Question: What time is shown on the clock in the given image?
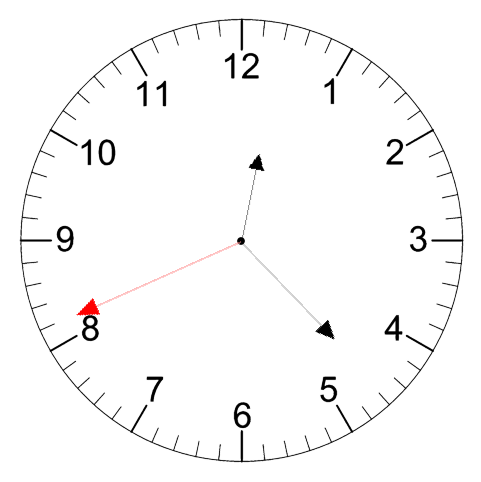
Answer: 12:22:41